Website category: university
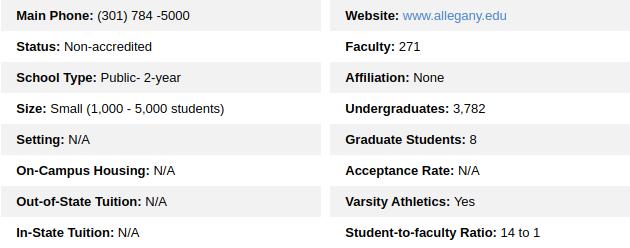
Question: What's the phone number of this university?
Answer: (301) 784 -5000

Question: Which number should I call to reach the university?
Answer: (301) 784 -5000

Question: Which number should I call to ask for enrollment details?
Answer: (301) 784 -5000

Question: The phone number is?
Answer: (301) 784 -5000

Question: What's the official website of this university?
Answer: www.allegany.edu

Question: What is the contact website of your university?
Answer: www.allegany.edu

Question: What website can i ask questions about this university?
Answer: www.allegany.edu

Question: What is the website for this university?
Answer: www.allegany.edu

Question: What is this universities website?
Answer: www.allegany.edu

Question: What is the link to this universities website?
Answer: www.allegany.edu

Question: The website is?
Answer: www.allegany.edu

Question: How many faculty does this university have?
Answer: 271

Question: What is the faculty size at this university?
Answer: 271

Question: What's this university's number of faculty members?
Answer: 271

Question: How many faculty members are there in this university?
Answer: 271

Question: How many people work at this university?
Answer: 271

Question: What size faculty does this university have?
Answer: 271

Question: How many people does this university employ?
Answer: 271

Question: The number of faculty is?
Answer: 271

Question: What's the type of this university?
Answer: Public- 2-year

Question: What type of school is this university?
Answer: Public- 2-year

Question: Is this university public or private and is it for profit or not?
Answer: Public- 2-year

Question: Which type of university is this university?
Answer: Public- 2-year

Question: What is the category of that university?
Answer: Public- 2-year

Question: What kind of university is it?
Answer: Public- 2-year

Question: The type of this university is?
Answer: Public- 2-year

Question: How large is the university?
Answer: Small (1,000 - 5,000 students)

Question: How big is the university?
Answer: Small (1,000 - 5,000 students)

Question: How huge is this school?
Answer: Small (1,000 - 5,000 students)

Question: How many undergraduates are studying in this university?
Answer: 3,782

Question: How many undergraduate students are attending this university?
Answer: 3,782

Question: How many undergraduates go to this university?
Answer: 3,782

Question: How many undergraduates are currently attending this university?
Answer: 3,782

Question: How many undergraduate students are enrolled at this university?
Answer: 3,782

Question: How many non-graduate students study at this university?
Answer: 3,782

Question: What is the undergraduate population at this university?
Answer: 3,782

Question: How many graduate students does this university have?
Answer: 8

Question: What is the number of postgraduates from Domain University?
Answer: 8

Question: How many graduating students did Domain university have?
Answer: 8

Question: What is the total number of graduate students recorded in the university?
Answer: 8

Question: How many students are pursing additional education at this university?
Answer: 8

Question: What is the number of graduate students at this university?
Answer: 8

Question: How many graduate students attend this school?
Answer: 8

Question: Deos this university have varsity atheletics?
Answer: Yes

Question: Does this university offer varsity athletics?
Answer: Yes

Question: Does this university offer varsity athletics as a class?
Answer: Yes

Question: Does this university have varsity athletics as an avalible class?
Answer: Yes

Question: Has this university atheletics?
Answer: Yes

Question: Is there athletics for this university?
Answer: Yes

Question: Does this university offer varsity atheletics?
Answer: Yes

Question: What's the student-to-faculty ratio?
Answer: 14 to 1

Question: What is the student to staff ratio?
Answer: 14 to 1

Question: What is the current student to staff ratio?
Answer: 14 to 1

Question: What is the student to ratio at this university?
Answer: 14 to 1

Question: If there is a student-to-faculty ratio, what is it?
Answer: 14 to 1

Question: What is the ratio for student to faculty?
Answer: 14 to 1

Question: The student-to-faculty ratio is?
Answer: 14 to 1